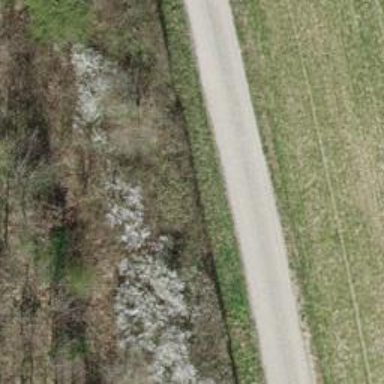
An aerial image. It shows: Well-maintained track road of grade 1.